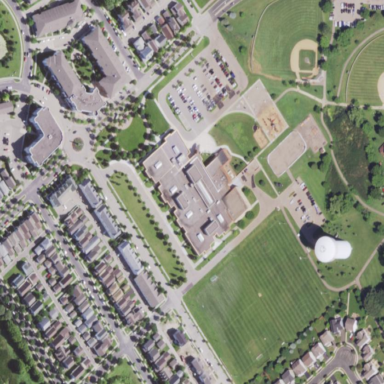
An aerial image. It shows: School building.